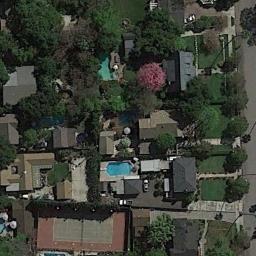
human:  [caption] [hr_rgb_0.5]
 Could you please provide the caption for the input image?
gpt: The tennis court is on the grass next to some buildings and trees .

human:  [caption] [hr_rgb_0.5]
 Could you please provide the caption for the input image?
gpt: Tennis court and swimming pool in the middle of a residential area surrounded by trees .

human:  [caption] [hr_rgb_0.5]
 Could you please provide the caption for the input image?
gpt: Many buildings are beside the tennis courts .

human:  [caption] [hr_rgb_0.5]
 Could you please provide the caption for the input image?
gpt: There are two tennis courts .

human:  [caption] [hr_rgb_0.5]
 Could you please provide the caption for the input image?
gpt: There are many green trees and buildings beside the tennis court .